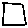
Label: square